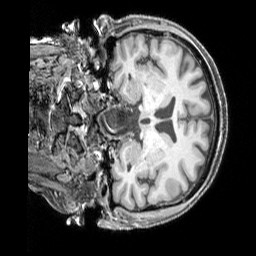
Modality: T1w
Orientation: coronal
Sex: female
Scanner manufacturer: siemens
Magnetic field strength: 3 T
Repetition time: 2.3 s
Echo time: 0.00226 s